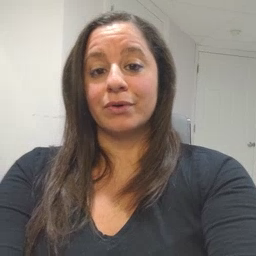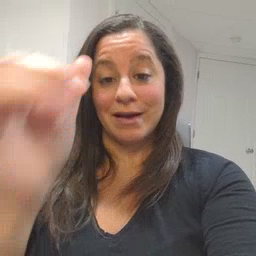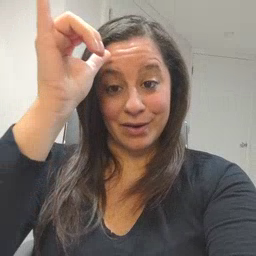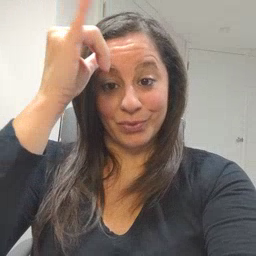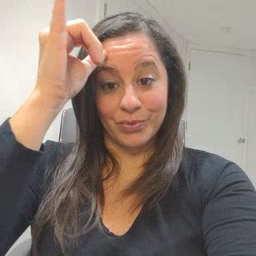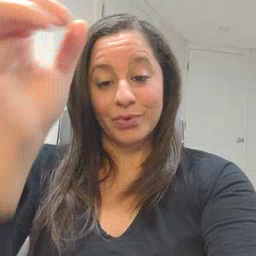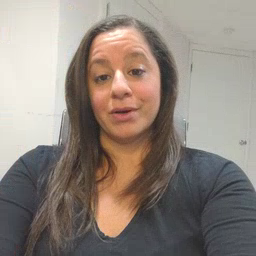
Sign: cow